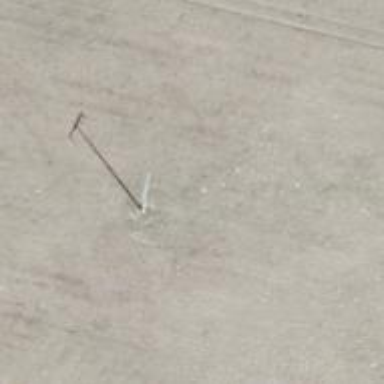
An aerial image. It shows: Power pole.